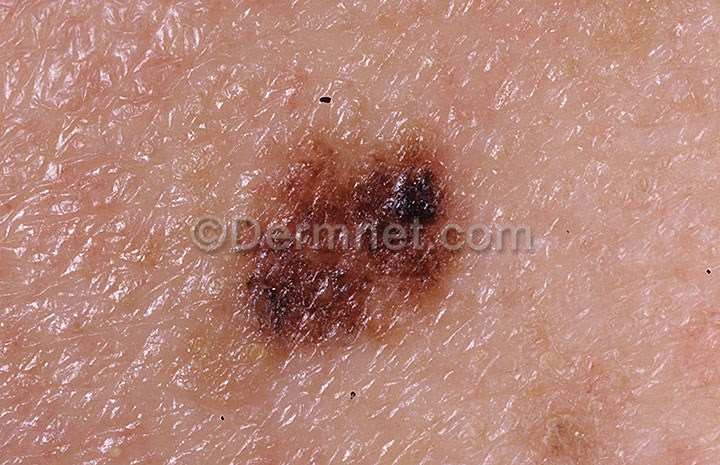
Disease: Melanoma Skin Cancer Nevi and Moles